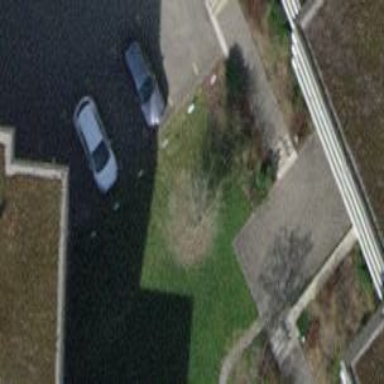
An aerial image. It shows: Street side parking area.